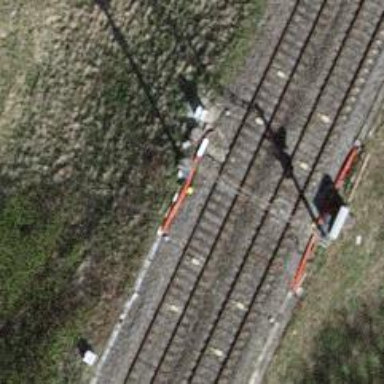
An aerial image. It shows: Railway signal.